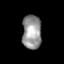
Tissue: skin
Cell type: Epithelial cells
Senescence score: 0.2841
Nuclear area (px): 634
Mean DAPI intensity: 150.793